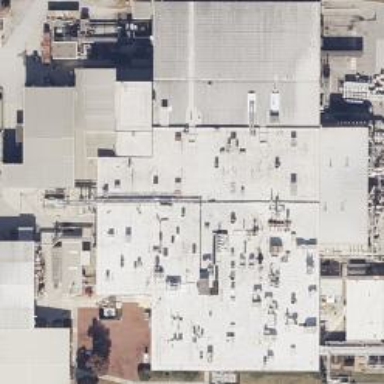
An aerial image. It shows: Industrial building.